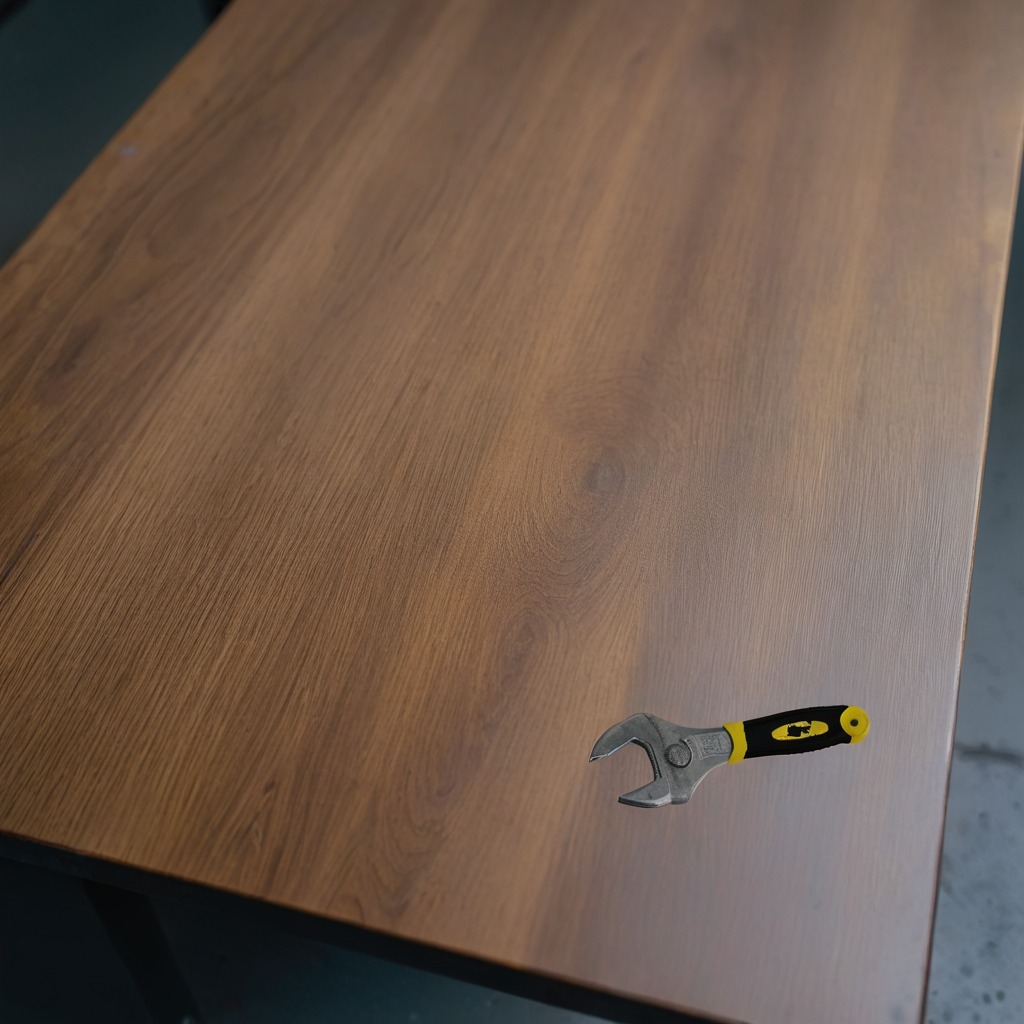
An old wrench lies on the table.